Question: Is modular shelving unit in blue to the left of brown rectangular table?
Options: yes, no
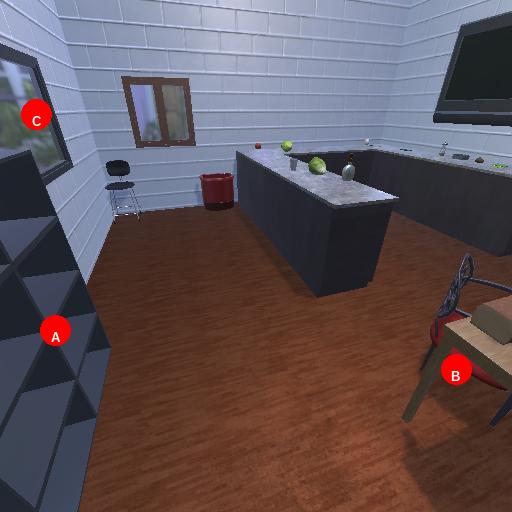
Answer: yes